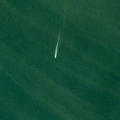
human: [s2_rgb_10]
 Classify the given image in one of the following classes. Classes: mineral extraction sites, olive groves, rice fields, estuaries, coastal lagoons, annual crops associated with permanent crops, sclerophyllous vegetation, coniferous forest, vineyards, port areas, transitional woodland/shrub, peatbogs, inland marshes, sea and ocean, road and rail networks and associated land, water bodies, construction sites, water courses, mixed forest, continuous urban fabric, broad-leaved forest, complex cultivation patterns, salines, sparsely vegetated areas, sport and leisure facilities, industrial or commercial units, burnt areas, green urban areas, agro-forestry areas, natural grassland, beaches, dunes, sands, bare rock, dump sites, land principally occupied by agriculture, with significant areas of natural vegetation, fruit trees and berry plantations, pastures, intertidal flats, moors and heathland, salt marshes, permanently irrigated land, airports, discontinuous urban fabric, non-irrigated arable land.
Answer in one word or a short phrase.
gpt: estuaries